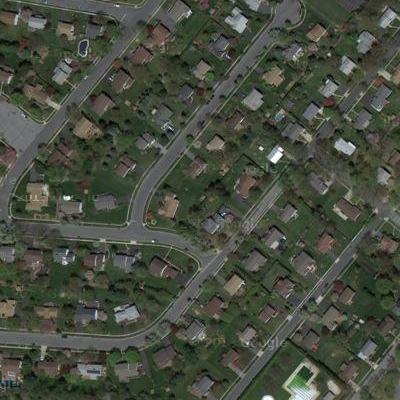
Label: fResident